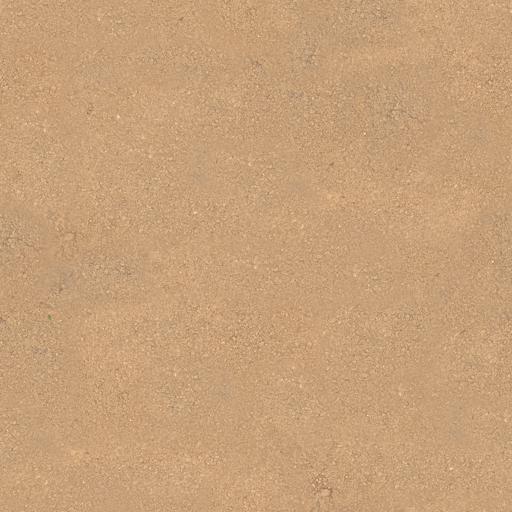
Tags: clay flat ground mud smooth